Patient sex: M
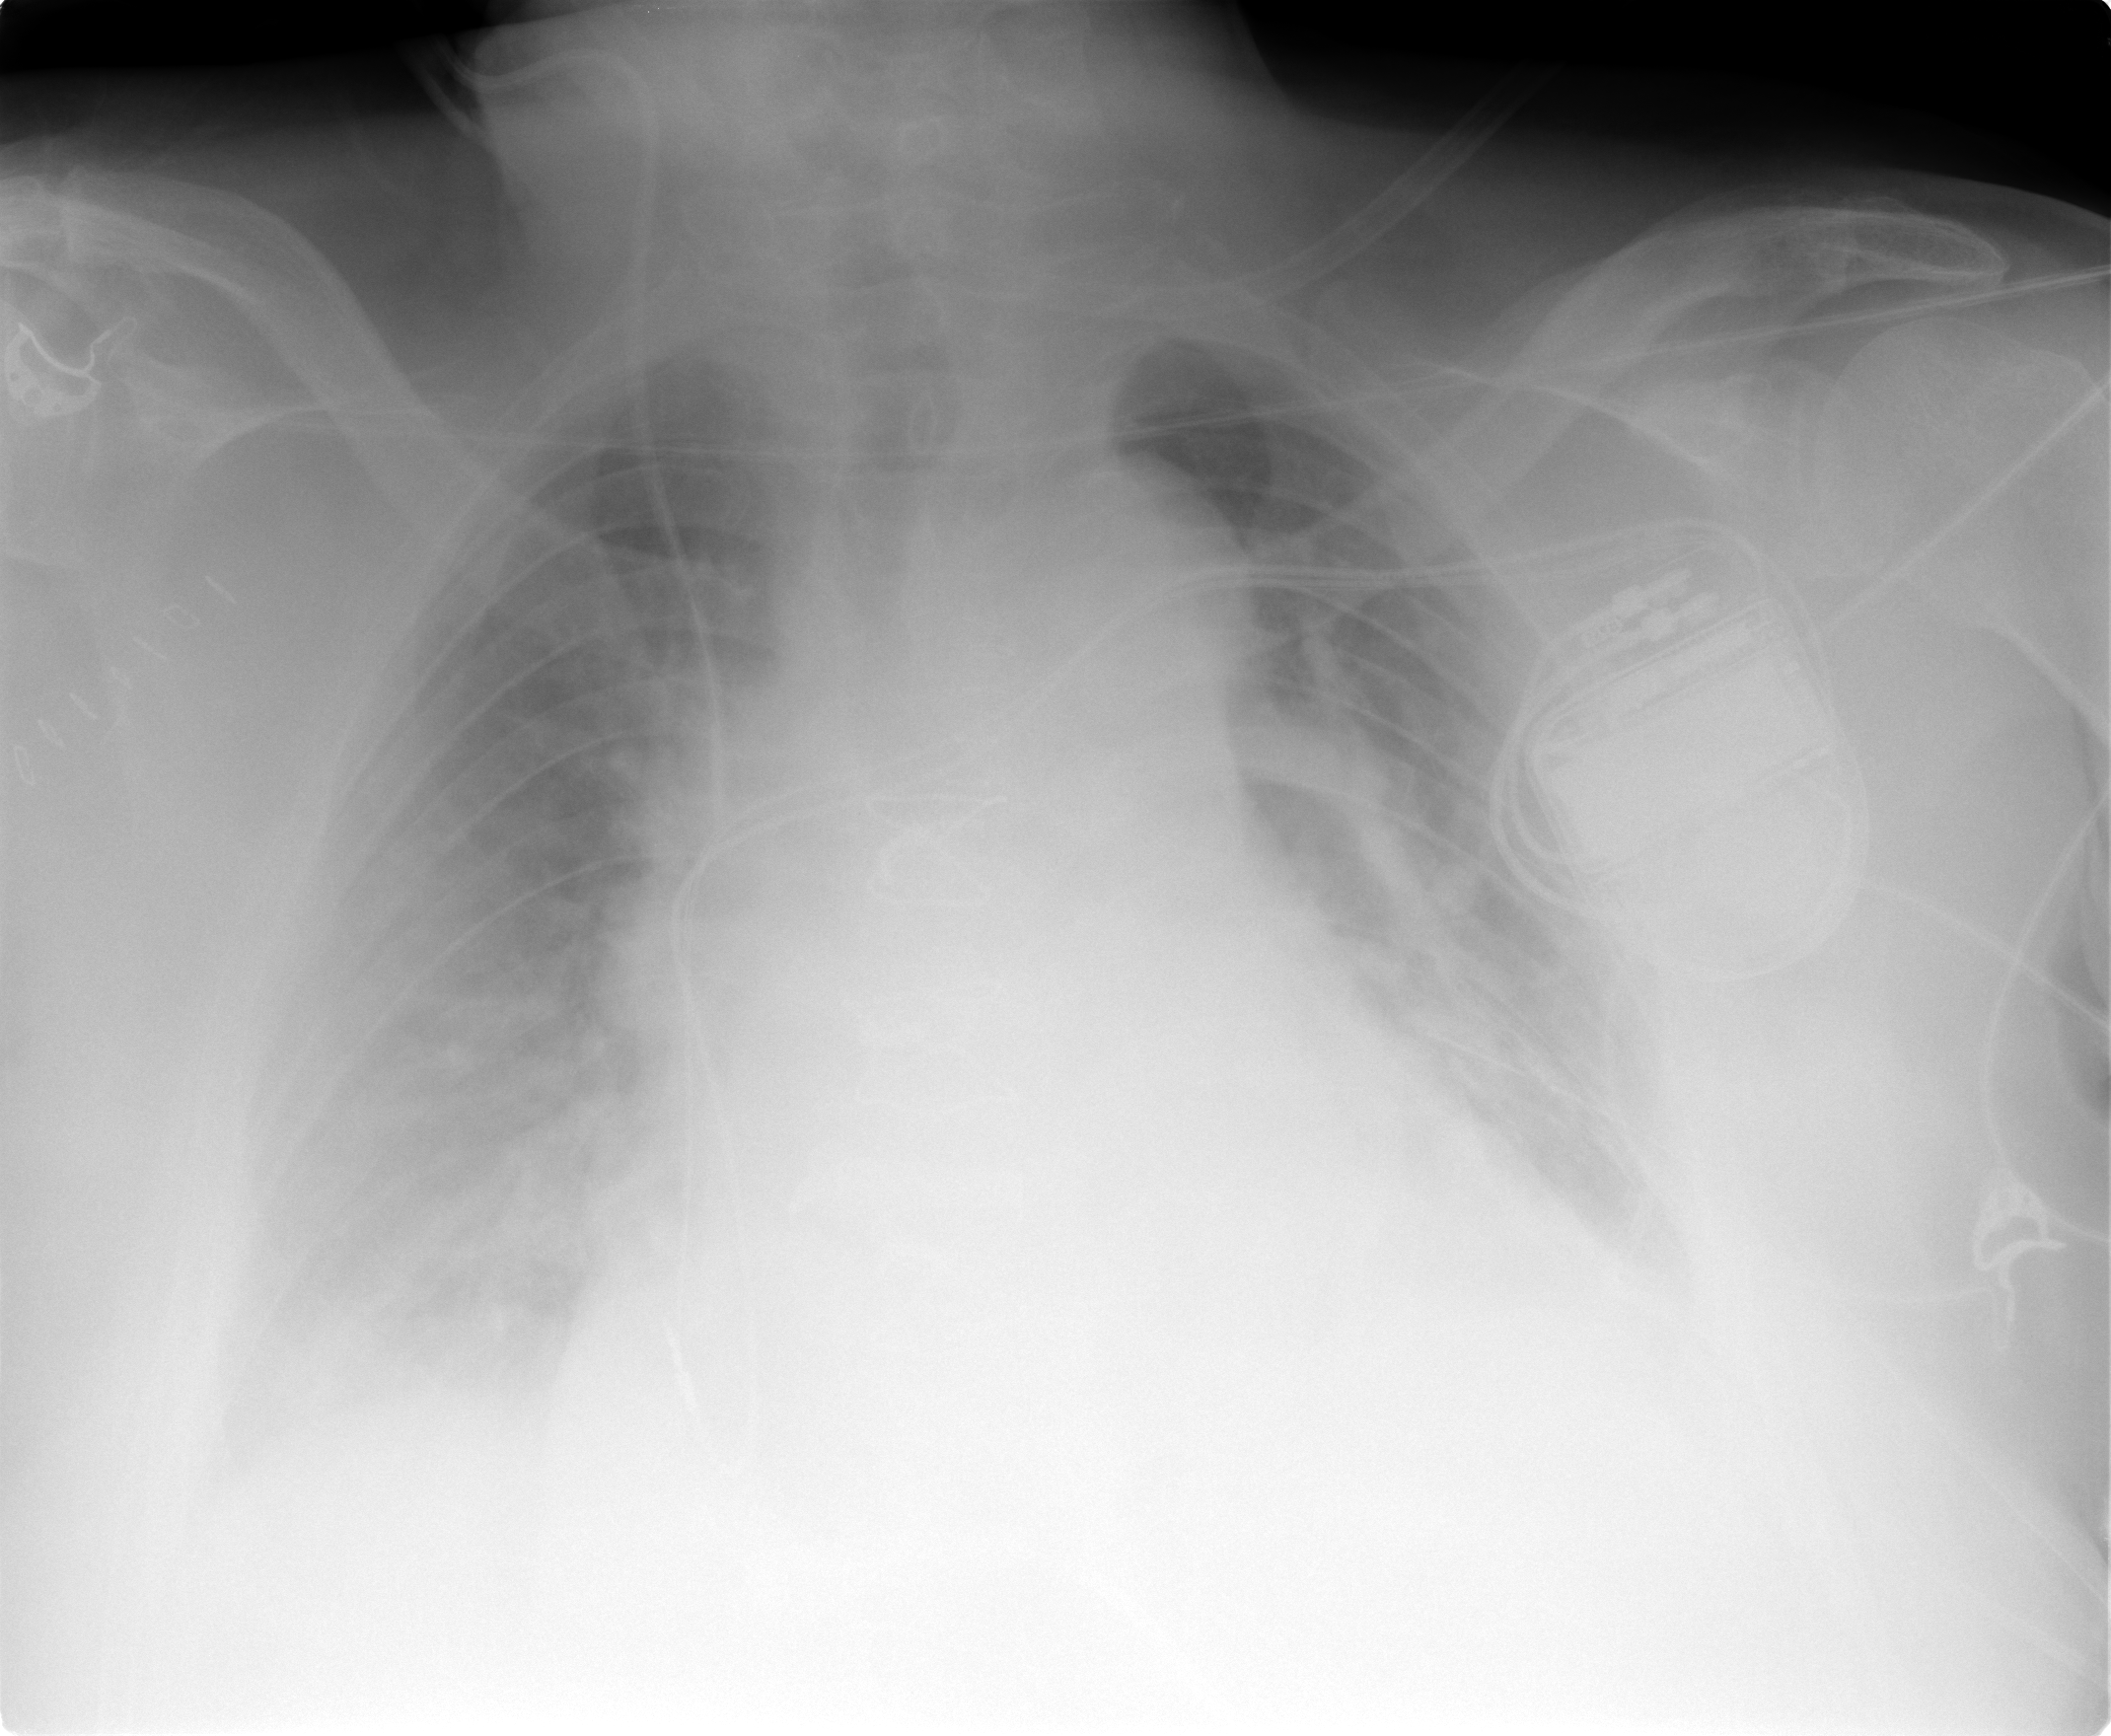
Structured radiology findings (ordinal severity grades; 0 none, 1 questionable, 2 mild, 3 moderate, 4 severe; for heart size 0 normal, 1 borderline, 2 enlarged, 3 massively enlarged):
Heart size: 2
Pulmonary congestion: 2
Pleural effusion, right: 2
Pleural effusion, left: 2
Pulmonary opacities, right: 2
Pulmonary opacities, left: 2
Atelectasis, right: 2
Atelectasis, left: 2